Aerial crown-view tile of a tropical tree (Barro Colorado Island, Panama), acquired 20241112:
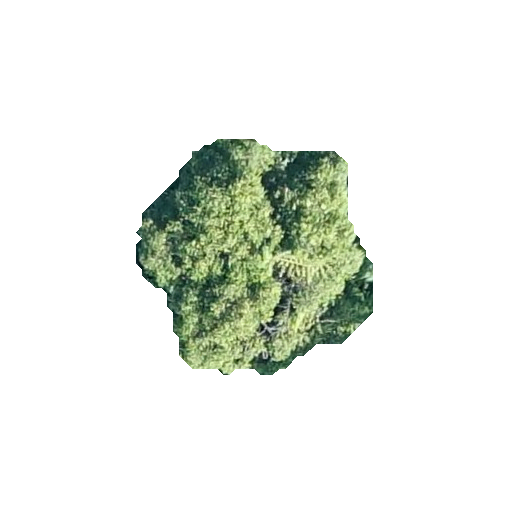
Species: Guatteria lucens
GBIF accepted scientific name: Guatteria lucens
Crown area: 64.218 m²